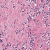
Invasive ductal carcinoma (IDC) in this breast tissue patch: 1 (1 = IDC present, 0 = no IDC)